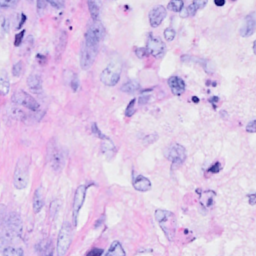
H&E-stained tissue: Breast